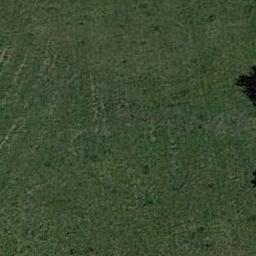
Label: meadow